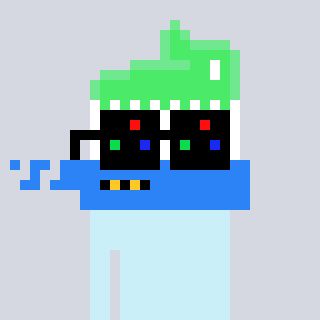
a pixel art character with square black sunglasses, a toothbrush-shaped head and a bege-colored body on a cool background